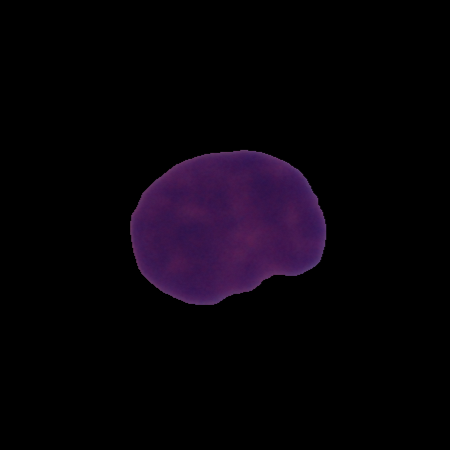
Label: cancer